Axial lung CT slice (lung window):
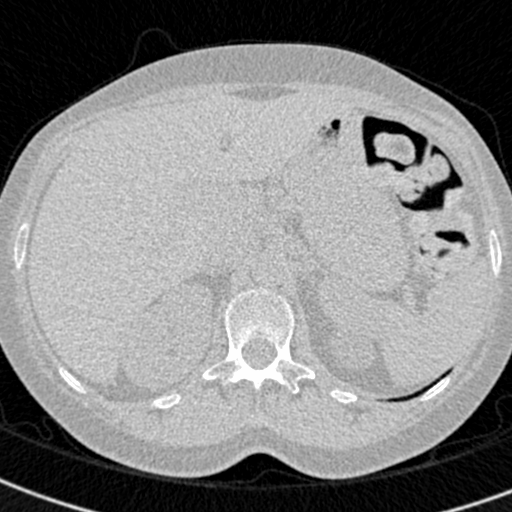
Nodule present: no